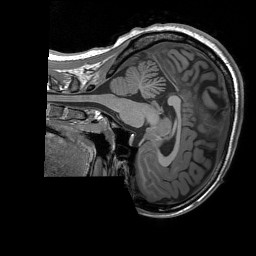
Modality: T1w
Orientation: sagittal
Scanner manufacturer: siemens
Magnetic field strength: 3 T
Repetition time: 1.76 s
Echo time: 0.0022 s